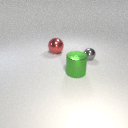
large red metal sphere to the left of small gray metal sphere